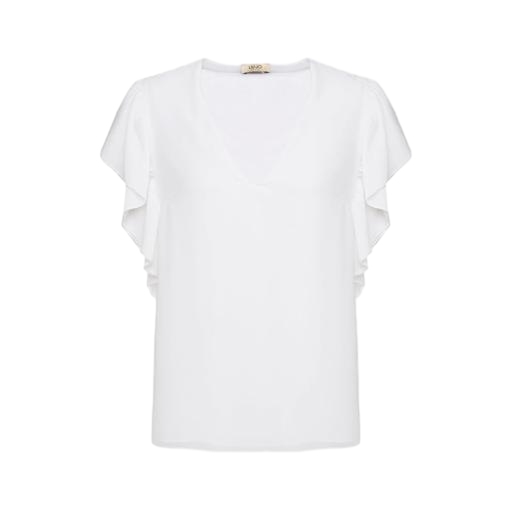
white flutter-sleeve top, white flutter sleeve, white riverside ruffle blouse, white background